Field crop: maize
Growth stage: 1
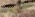
Species: atriplex